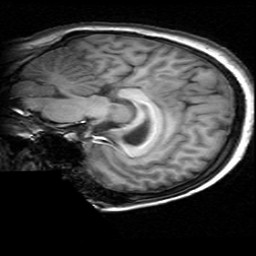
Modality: T1w
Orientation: sagittal
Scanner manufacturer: ge
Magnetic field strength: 3 T
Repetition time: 0.009036 s
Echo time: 0.00184 s